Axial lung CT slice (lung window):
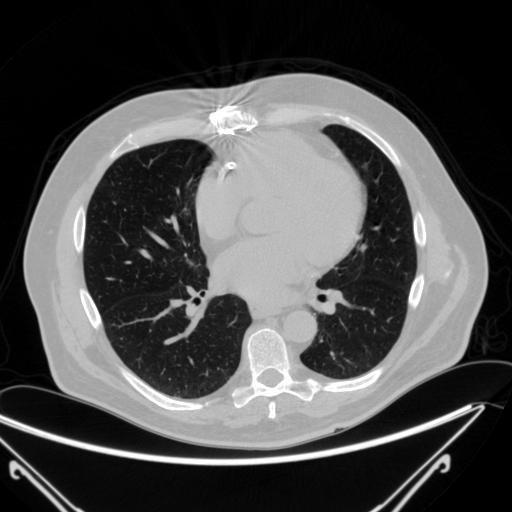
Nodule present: no